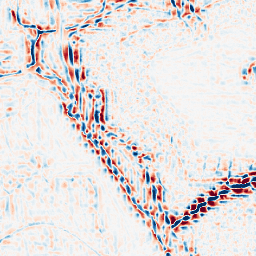
Category: wavelet
Decomposition family: wavelet_reverse_biorthogonal
Decomposition parameters: wavelet: rbio2.4
level: 3
Upsampling method: bilinear
Upsampling parameters: scale: 8
Upsampling scale: 8